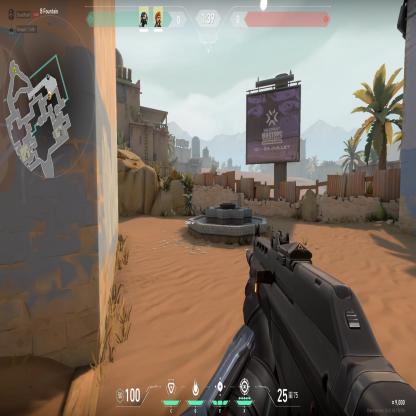
Label: teammate